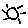
Label: sun